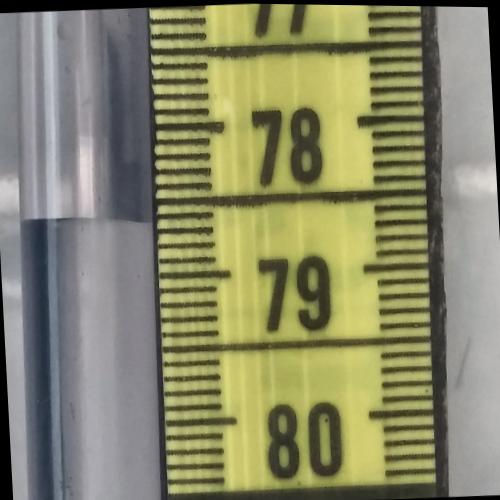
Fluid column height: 78.6 cm